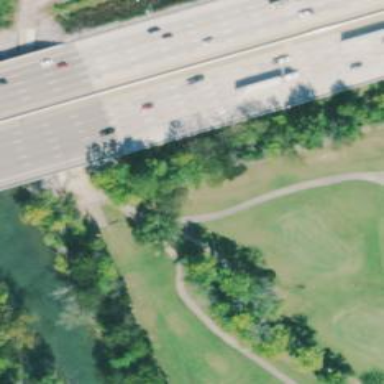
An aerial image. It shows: Footway that resembles golf path.